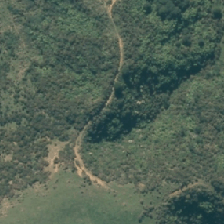
Land cover: manuka_kanuka